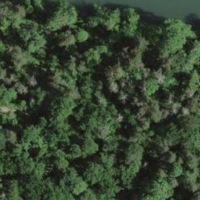
EUNIS habitat code: 41
Species observed at this site:
Melittis melissophyllum